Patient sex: M
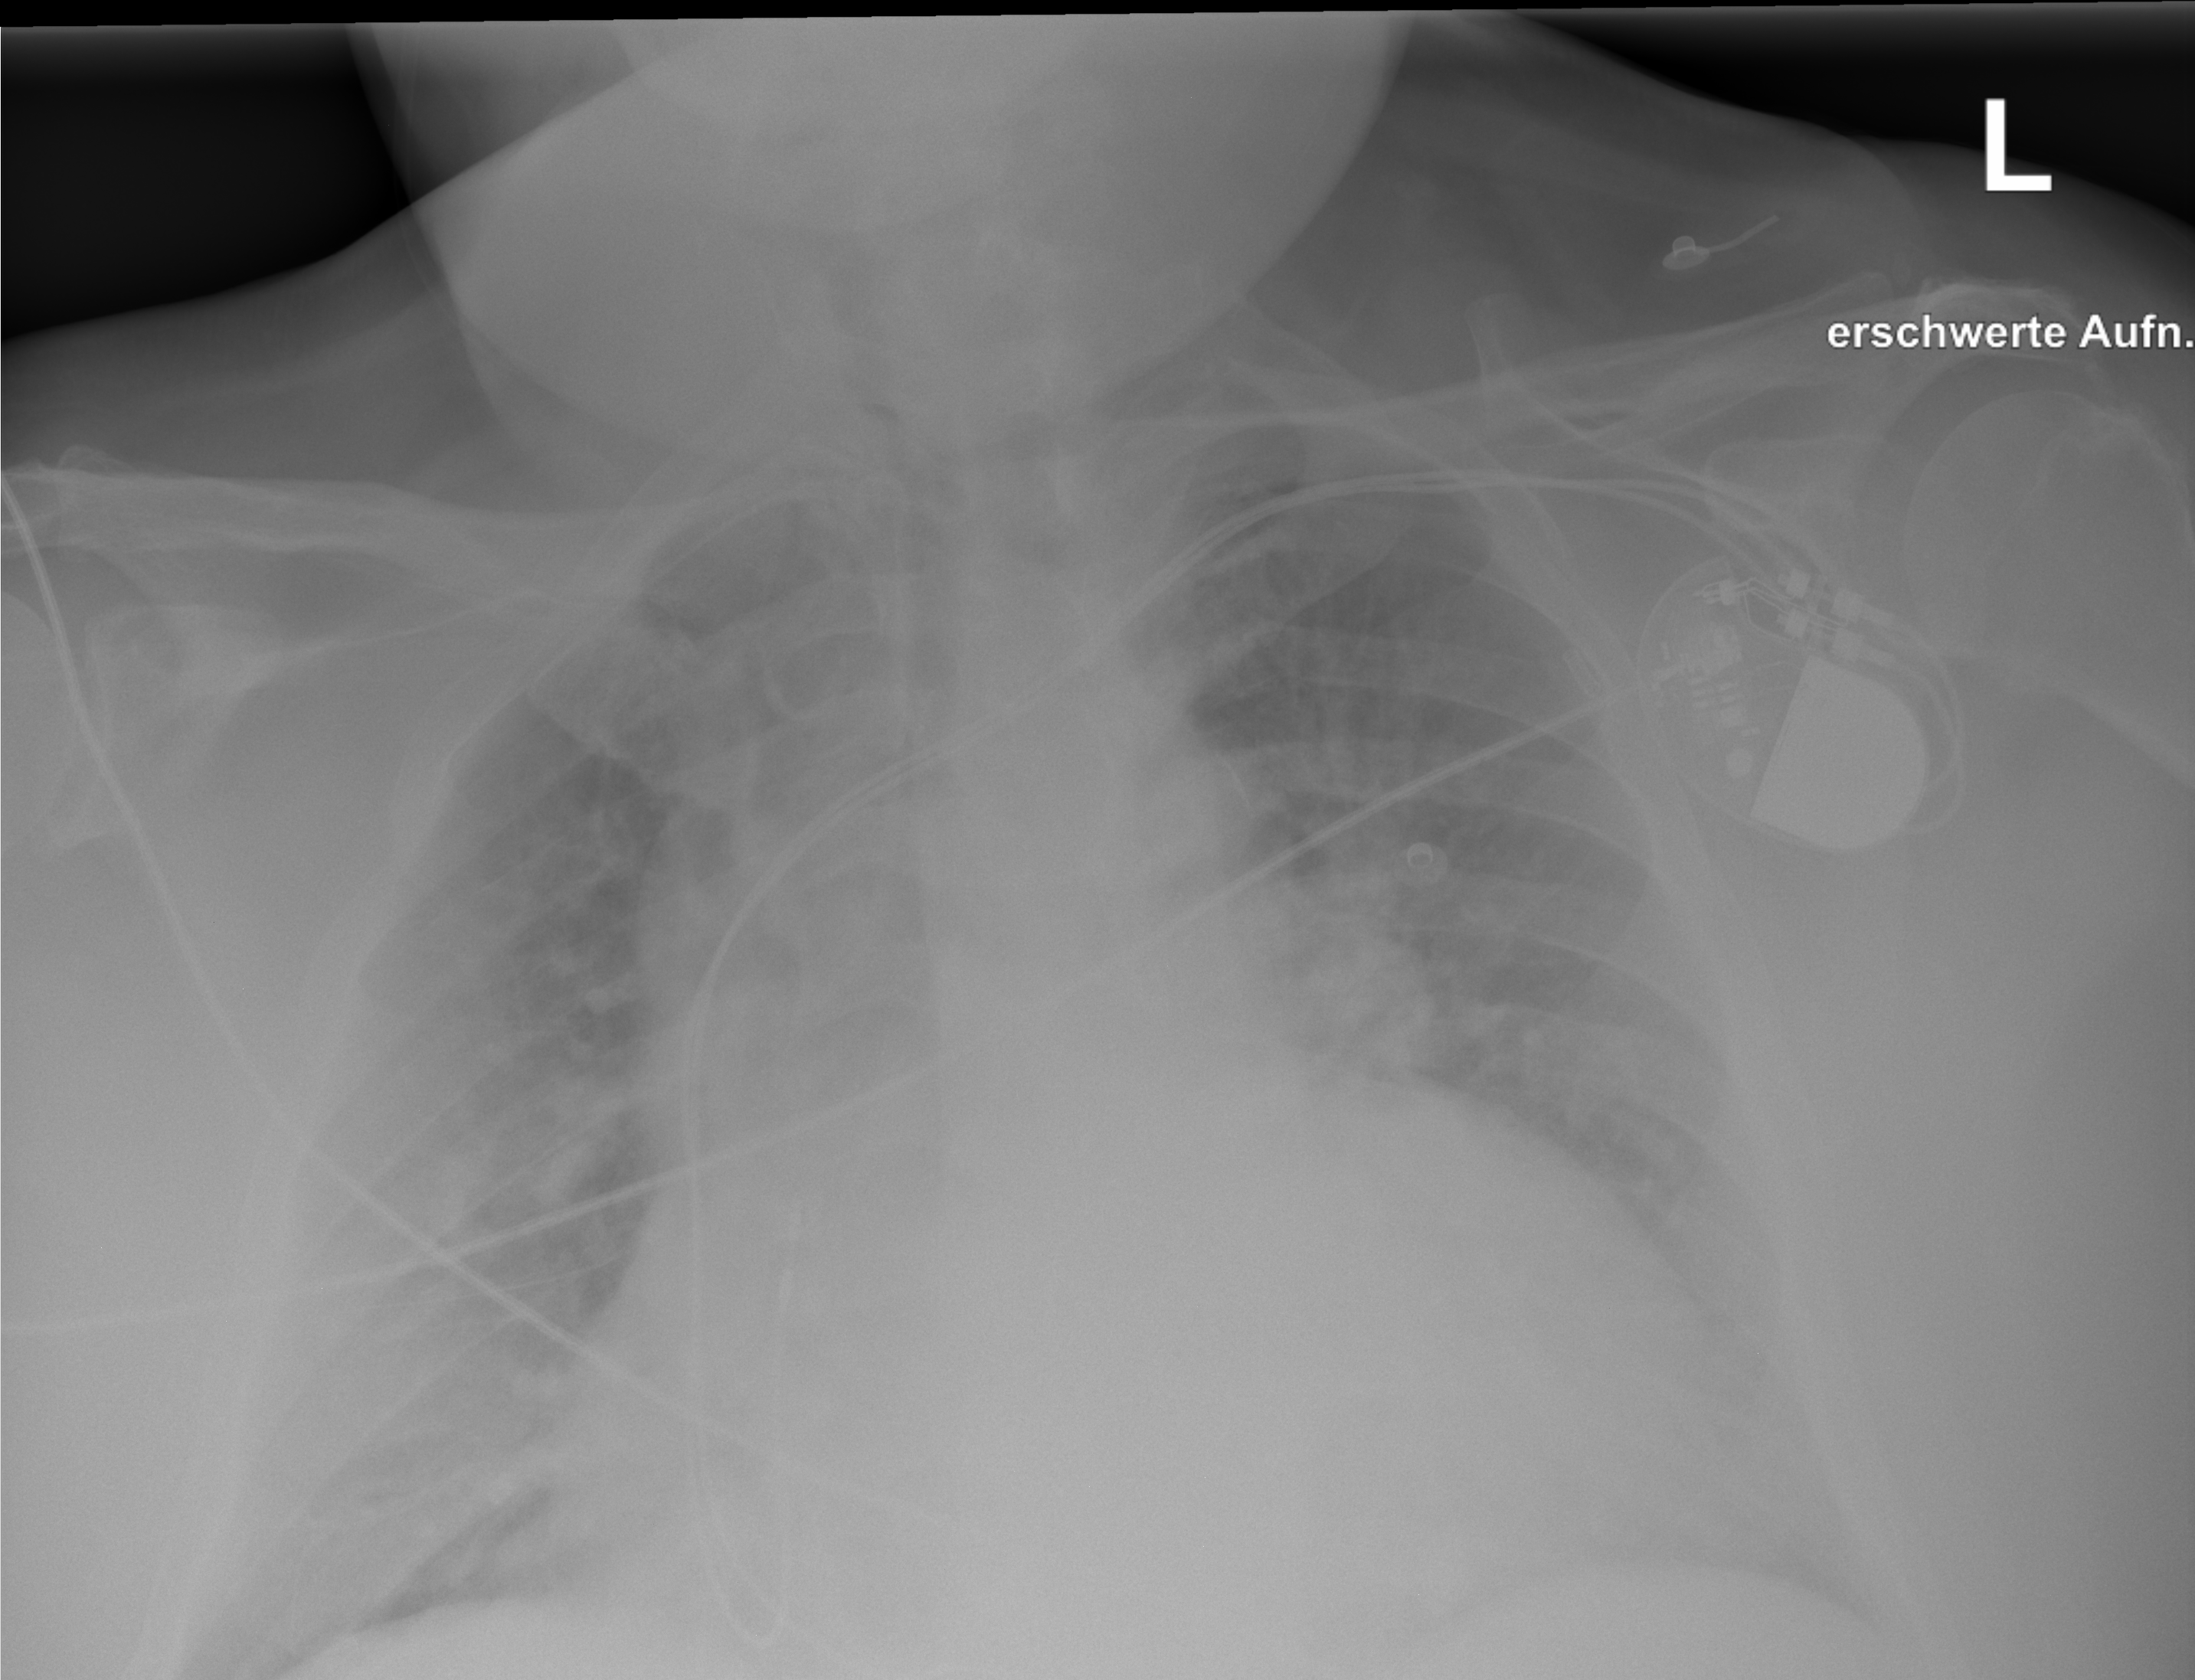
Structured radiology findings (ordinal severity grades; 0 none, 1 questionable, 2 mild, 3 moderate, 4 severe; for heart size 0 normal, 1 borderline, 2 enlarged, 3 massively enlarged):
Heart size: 2
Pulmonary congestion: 3
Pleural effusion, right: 0
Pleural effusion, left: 0
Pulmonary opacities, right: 2
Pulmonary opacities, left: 2
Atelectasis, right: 0
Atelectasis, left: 0